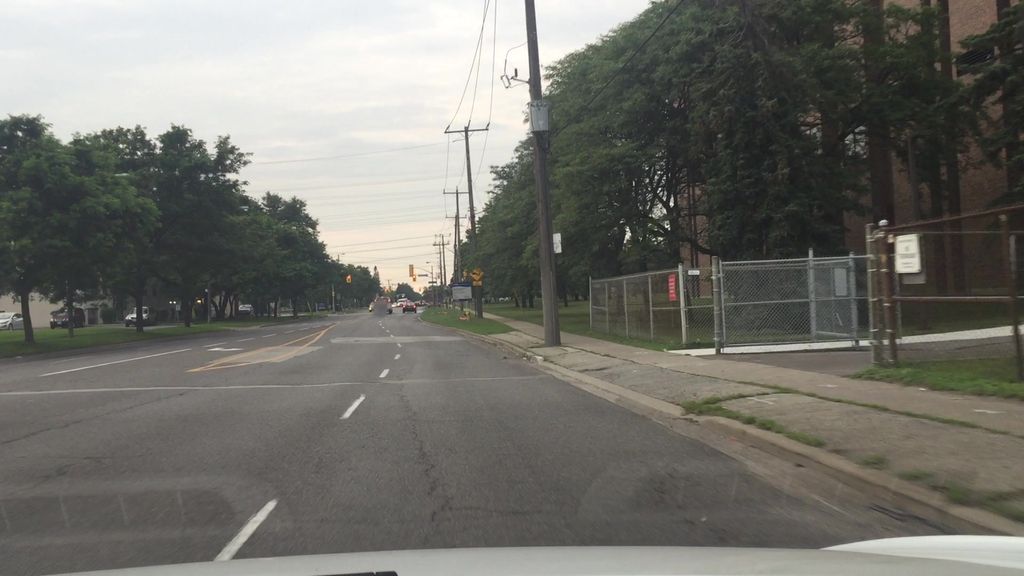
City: toronto